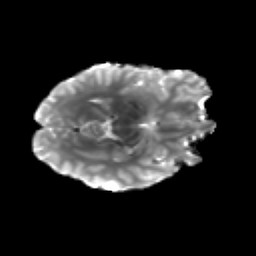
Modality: T2w
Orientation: axial
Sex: female
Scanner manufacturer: siemens
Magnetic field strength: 3 T
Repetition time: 5 s
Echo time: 0.071 s